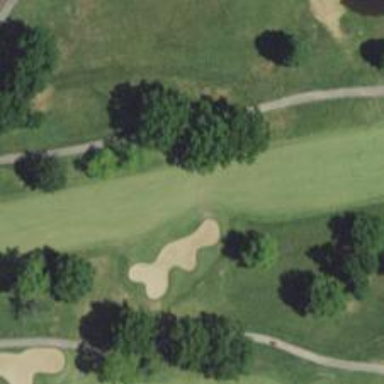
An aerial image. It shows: Golf hole.